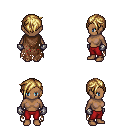
a pixel art fantasy rpg character, female body template, human, dark skin, brown tattered cape, red pants, blonde pixie cut hairstyle, metal gloves, four views (front, back, left, right), 2x2 character sprite sheet, small pixel art, hard edges, no anti-aliasing